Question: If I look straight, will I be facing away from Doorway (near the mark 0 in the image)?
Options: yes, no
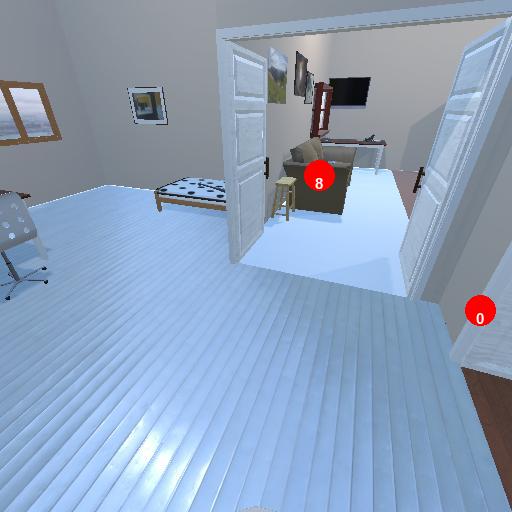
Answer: yes